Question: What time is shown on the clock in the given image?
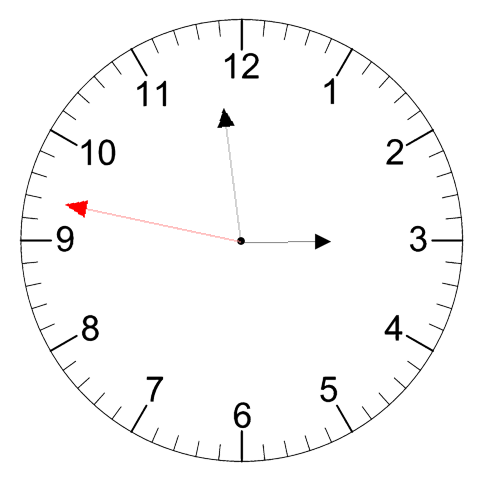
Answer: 02:58:47